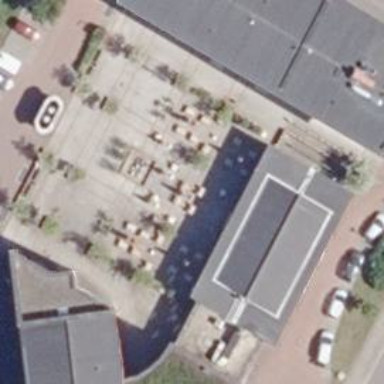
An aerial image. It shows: Pedestrian area covered with paving stones.